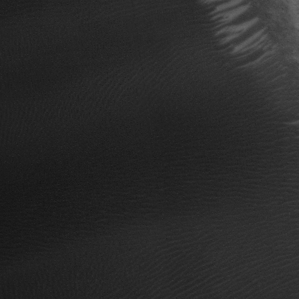
Label: non_frost